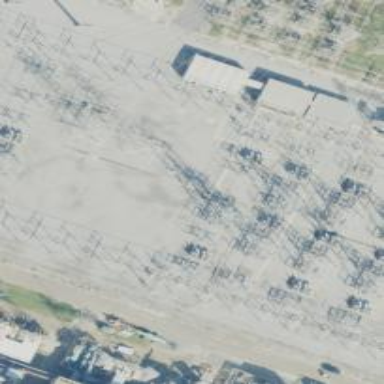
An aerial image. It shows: Switch used for power control.